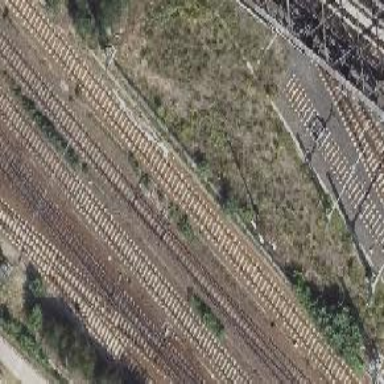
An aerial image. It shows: Railway track with contact line for electrification.